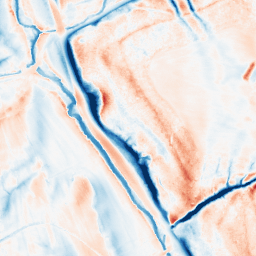
Category: classical
Decomposition family: gaussian_anisotropic
Decomposition parameters: sigma_x: 10
sigma_y: 2
Upsampling method: bicubic
Upsampling parameters: scale: 4
Upsampling scale: 4